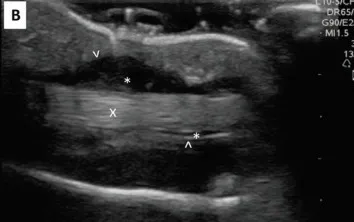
B. Sagittal volar ultrasound image of the affected digit demonstrating synovial fluid collection above and below the tendon was displayed.
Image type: radiology (ultrasound)